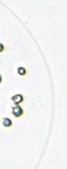
Label: Phaeocystis